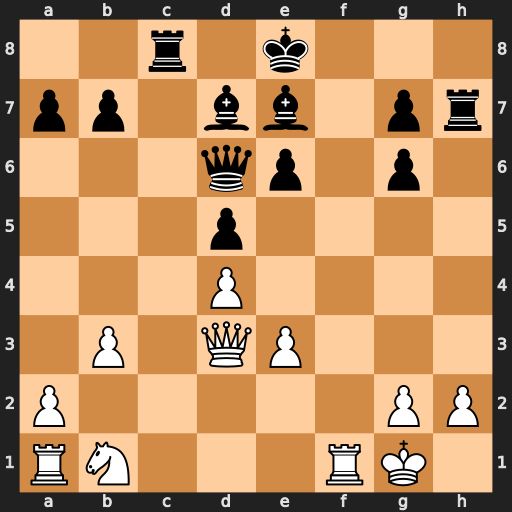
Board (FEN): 2r1k3/pp1bb1pr/3qp1p1/3p4/3P4/1P1QP3/P5PP/RN3RK1
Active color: w
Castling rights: -
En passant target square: -
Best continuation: Qxg6+ Kd8 Qxh7